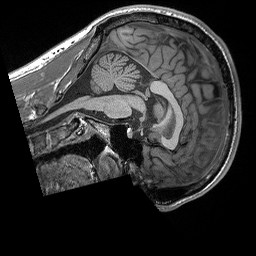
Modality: T1w
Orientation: sagittal
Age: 26
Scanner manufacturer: siemens
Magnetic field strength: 3 T
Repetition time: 2.3 s
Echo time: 0.00296 s